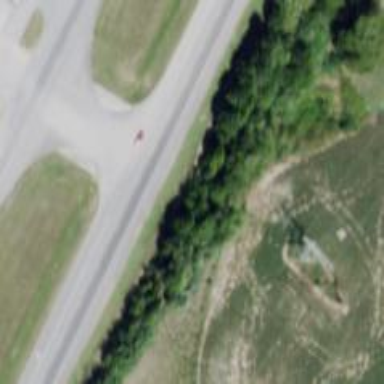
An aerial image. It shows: Trunk link highway.